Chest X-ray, PA view. Patient: 56 years old, sex F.
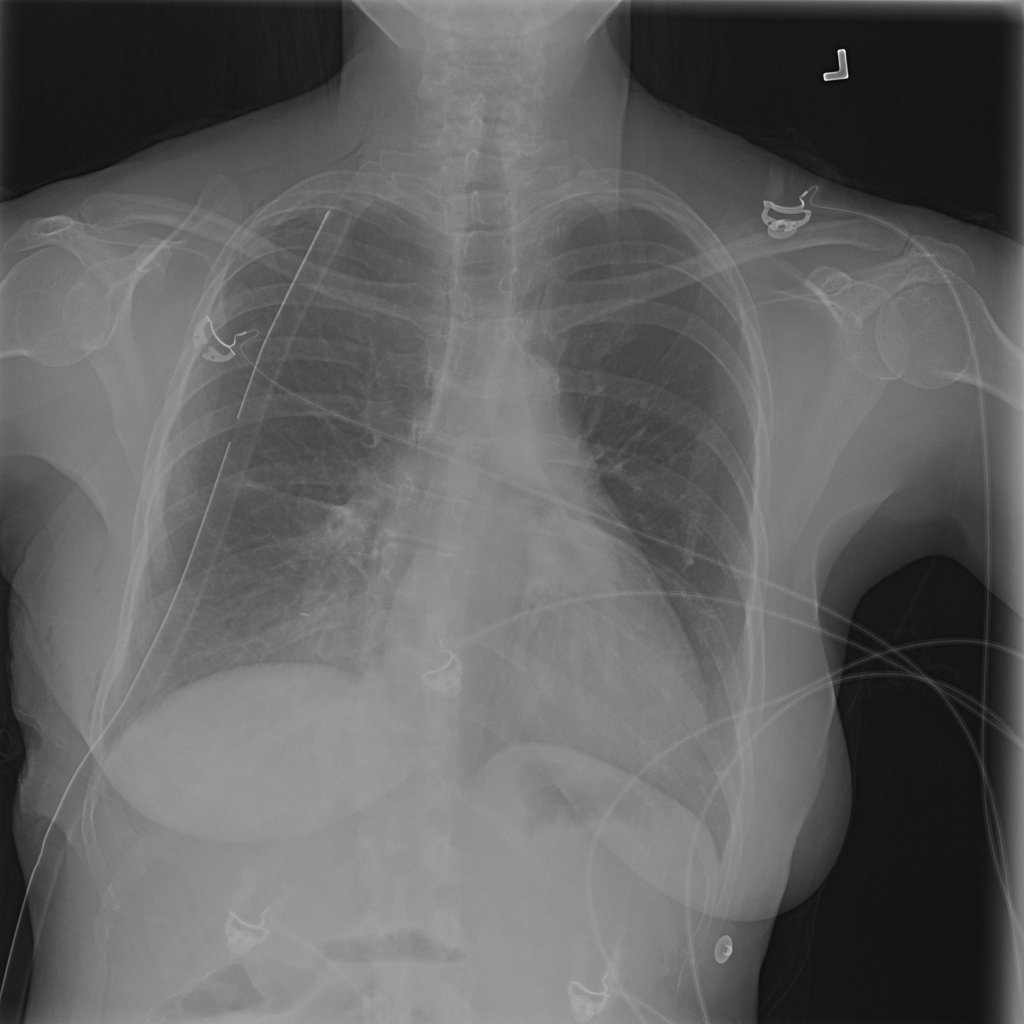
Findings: Cardiomegaly, Mass